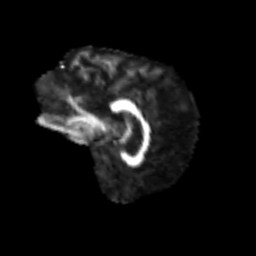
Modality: FA
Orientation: sagittal
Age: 64
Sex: male
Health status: ill
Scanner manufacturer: siemens
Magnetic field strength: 3 T
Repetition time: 8.7 s
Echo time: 0.11 s